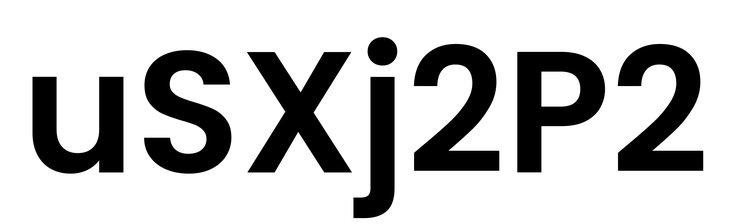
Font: Poppins-SemiBold